Brain MRI, t1w sequence, axial 2D slice.
Patient: age 24, sex F, weight 95 kg, height 1.95 m
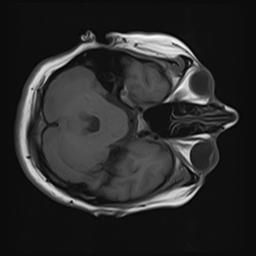